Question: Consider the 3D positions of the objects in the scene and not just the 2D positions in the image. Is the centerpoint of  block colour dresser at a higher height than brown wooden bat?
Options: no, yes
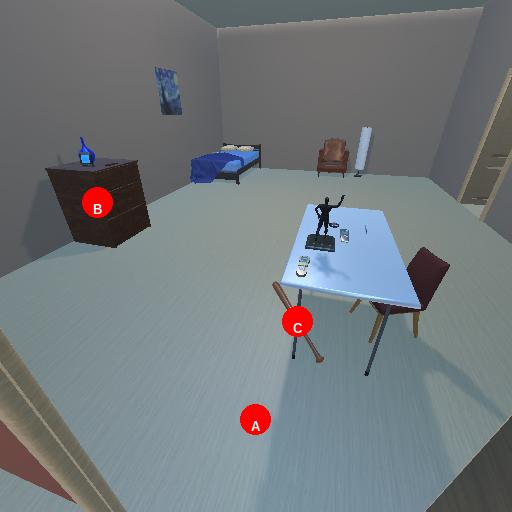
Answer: no